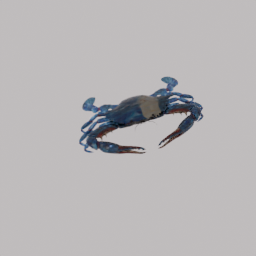
Label: animals